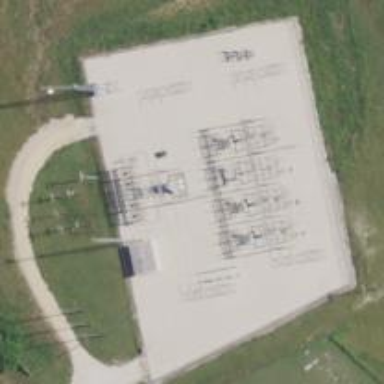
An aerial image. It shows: Switch used for power control.